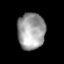
Tissue: skin
Cell type: Epithelial cells
Senescence score: 0.1755
Nuclear area (px): 989
Mean DAPI intensity: 158.399